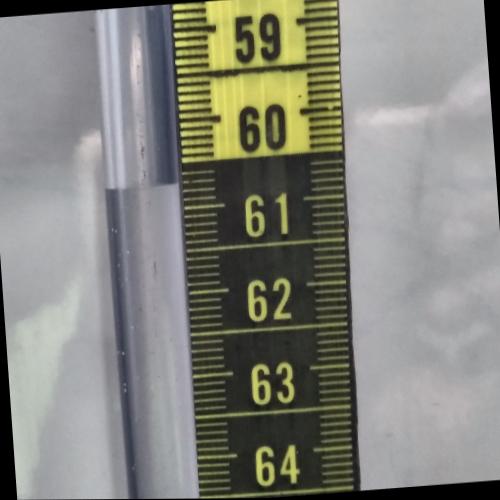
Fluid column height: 60.7 cm